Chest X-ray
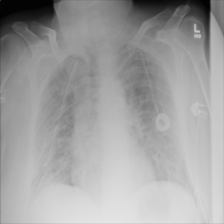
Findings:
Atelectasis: negative
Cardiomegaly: negative
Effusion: negative
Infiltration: positive
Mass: negative
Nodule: negative
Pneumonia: negative
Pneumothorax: negative
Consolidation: negative
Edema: negative
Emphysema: negative
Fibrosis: negative
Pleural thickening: negative
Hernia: negative